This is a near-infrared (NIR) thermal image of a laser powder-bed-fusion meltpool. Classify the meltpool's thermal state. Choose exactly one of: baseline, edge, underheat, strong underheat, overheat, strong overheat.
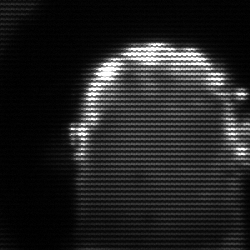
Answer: baseline